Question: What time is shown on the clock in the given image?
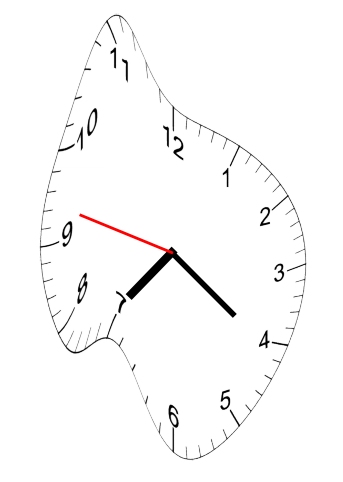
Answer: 07:20:47